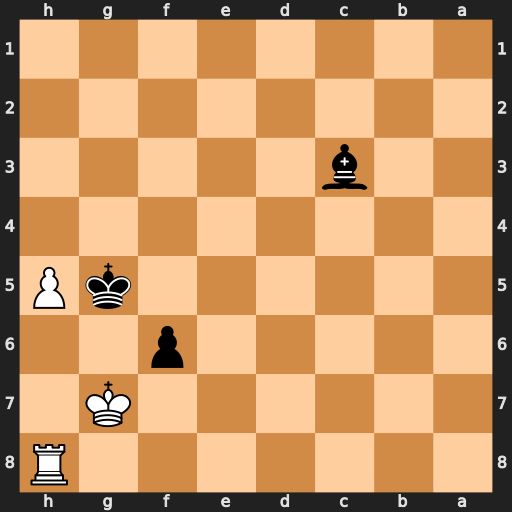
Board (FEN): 7R/6K1/5p2/6kP/8/2b5/8/8
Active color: b
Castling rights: -
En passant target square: -
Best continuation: f5+ Kg8 Bxh8